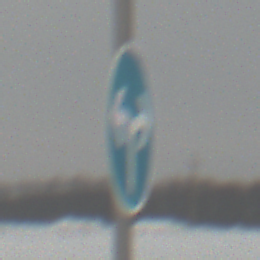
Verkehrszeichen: VorgeschriebeneFahrtrichtungRechtsOderLinks
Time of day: MorningAfternoon
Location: Outdoor (Nature)
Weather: Overcast
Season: Winter
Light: Natural